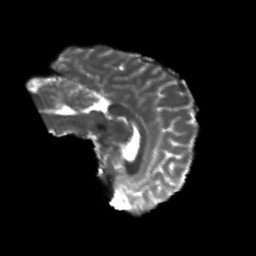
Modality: T2w
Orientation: sagittal
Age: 25
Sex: male
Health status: healthy
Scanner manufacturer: philips
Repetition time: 7.394 s
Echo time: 0.08599 s